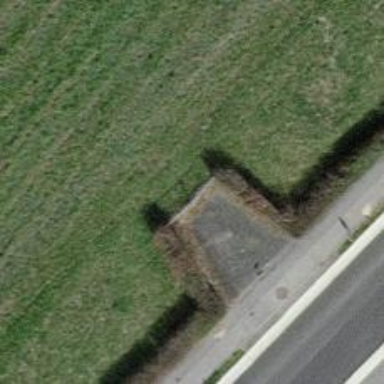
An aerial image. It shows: Gate.